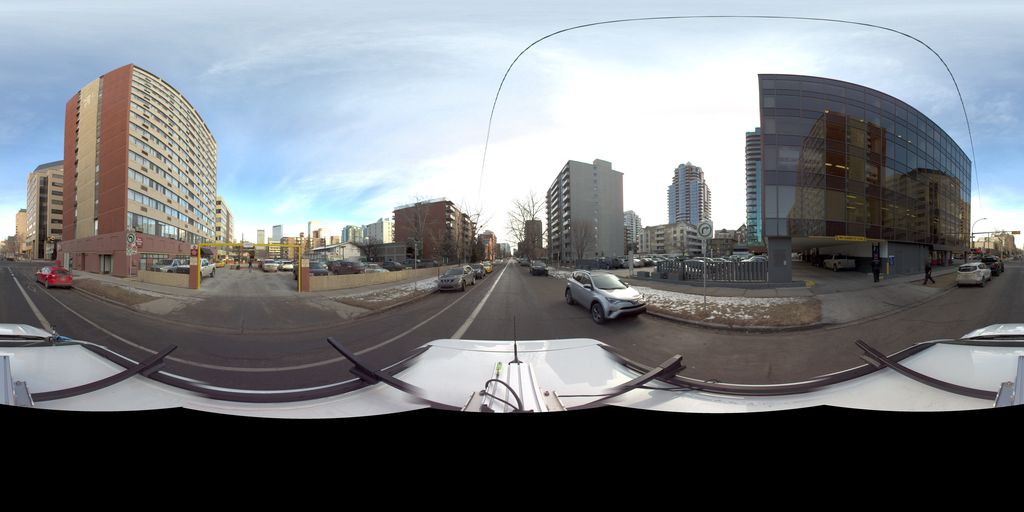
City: calgary